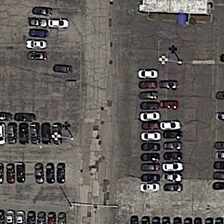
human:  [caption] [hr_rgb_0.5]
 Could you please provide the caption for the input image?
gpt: many cars are parked in a parking lot .

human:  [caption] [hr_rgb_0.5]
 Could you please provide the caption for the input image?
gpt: many cars are parked in a parking lot .

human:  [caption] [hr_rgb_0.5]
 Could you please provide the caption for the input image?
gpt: many cars are parked in a parking lot .

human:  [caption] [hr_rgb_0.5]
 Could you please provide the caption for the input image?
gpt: many cars are parked in a parking lot .

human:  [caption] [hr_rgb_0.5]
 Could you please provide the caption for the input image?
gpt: many cars are parked in a parking lot .